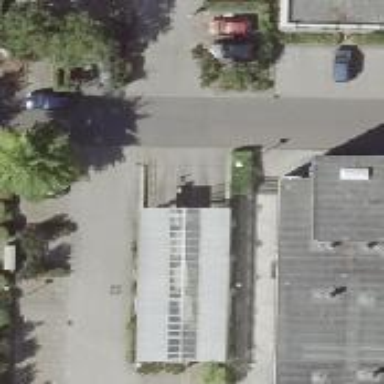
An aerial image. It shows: Parking entrance.